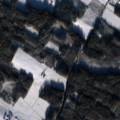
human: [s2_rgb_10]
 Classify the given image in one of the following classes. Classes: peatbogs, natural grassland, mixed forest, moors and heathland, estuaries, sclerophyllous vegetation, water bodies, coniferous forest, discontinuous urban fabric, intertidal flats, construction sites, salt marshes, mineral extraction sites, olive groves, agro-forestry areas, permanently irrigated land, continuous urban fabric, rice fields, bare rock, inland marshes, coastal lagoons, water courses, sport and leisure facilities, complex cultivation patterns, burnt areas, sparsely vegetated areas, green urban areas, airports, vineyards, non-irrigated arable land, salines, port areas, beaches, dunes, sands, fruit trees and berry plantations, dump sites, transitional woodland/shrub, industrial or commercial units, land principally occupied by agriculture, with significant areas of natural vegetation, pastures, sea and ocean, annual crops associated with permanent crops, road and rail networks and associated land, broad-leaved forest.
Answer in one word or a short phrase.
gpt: non-irrigated arable land, land principally occupied by agriculture, with significant areas of natural vegetation, coniferous forest, mixed forest, transitional woodland/shrub